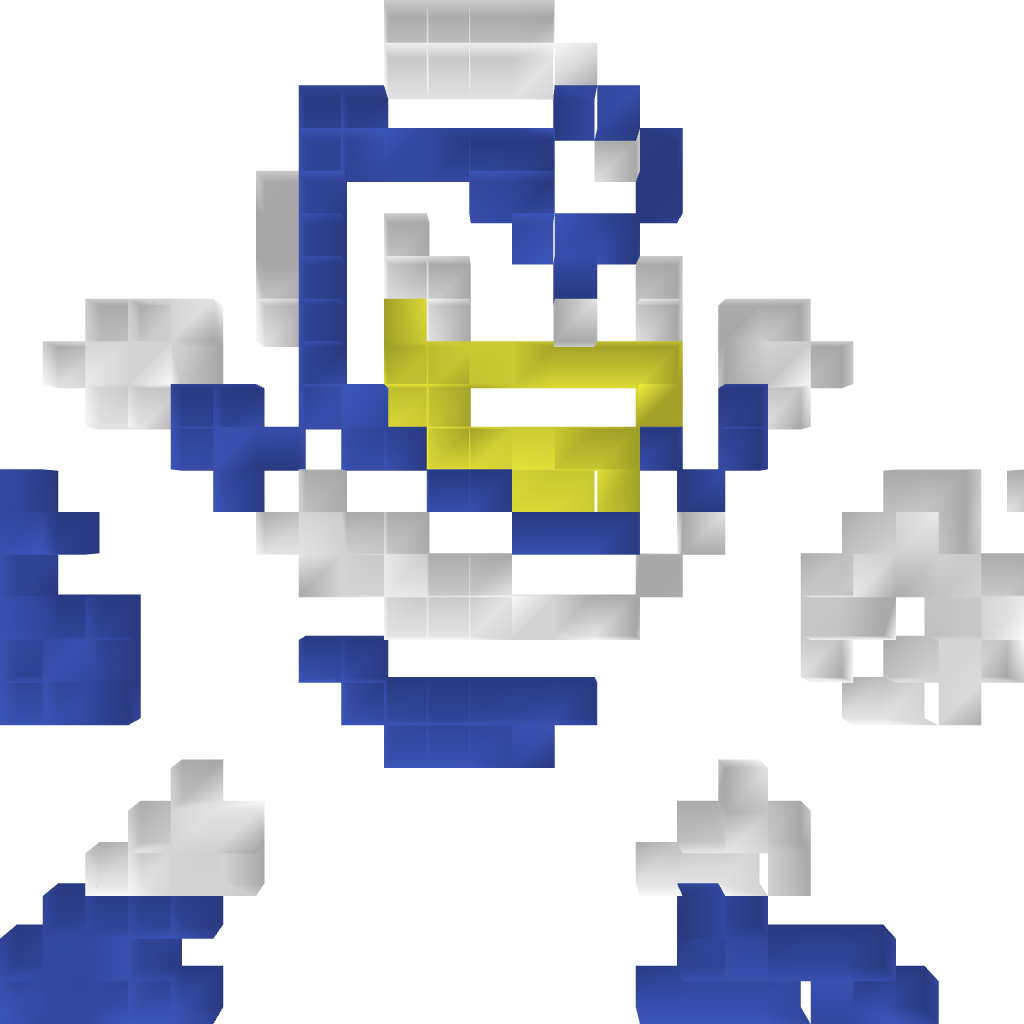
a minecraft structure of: Flashman (ErnieCIII) bad low quality